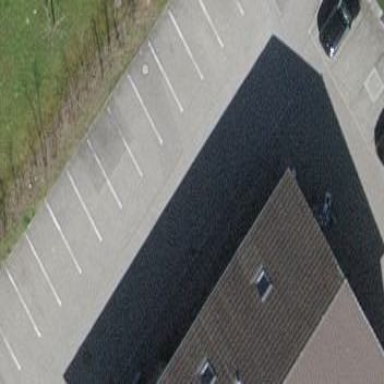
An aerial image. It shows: Parking available on the street side.